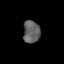
Tissue: prostate
Cell type: T cells
Senescence score: 0.2779
Nuclear area (px): 372
Mean DAPI intensity: 97.503